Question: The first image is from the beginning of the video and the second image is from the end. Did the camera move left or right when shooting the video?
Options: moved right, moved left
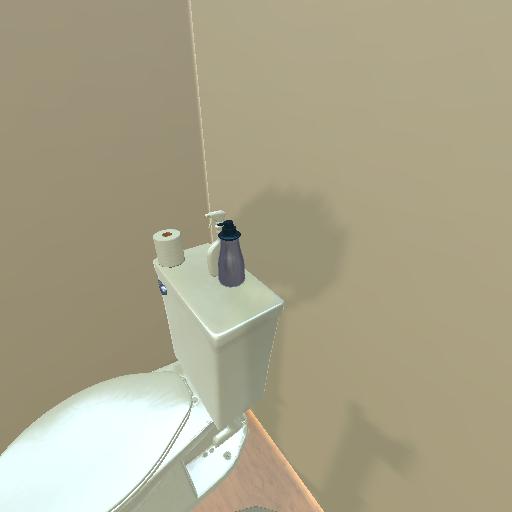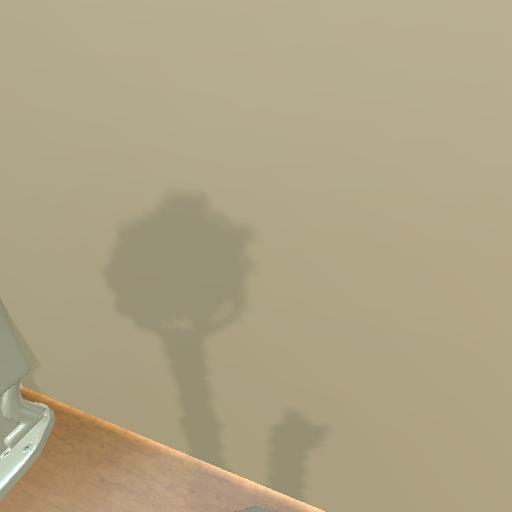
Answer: moved right